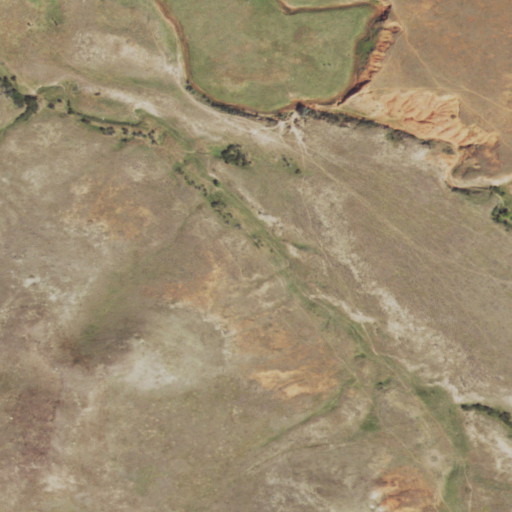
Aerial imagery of valley in Wyoming named Pat Draw containing grassland and shrub